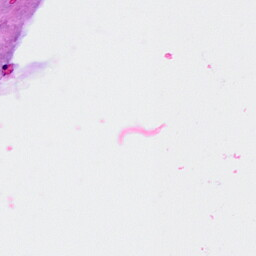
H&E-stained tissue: Breast